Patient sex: M
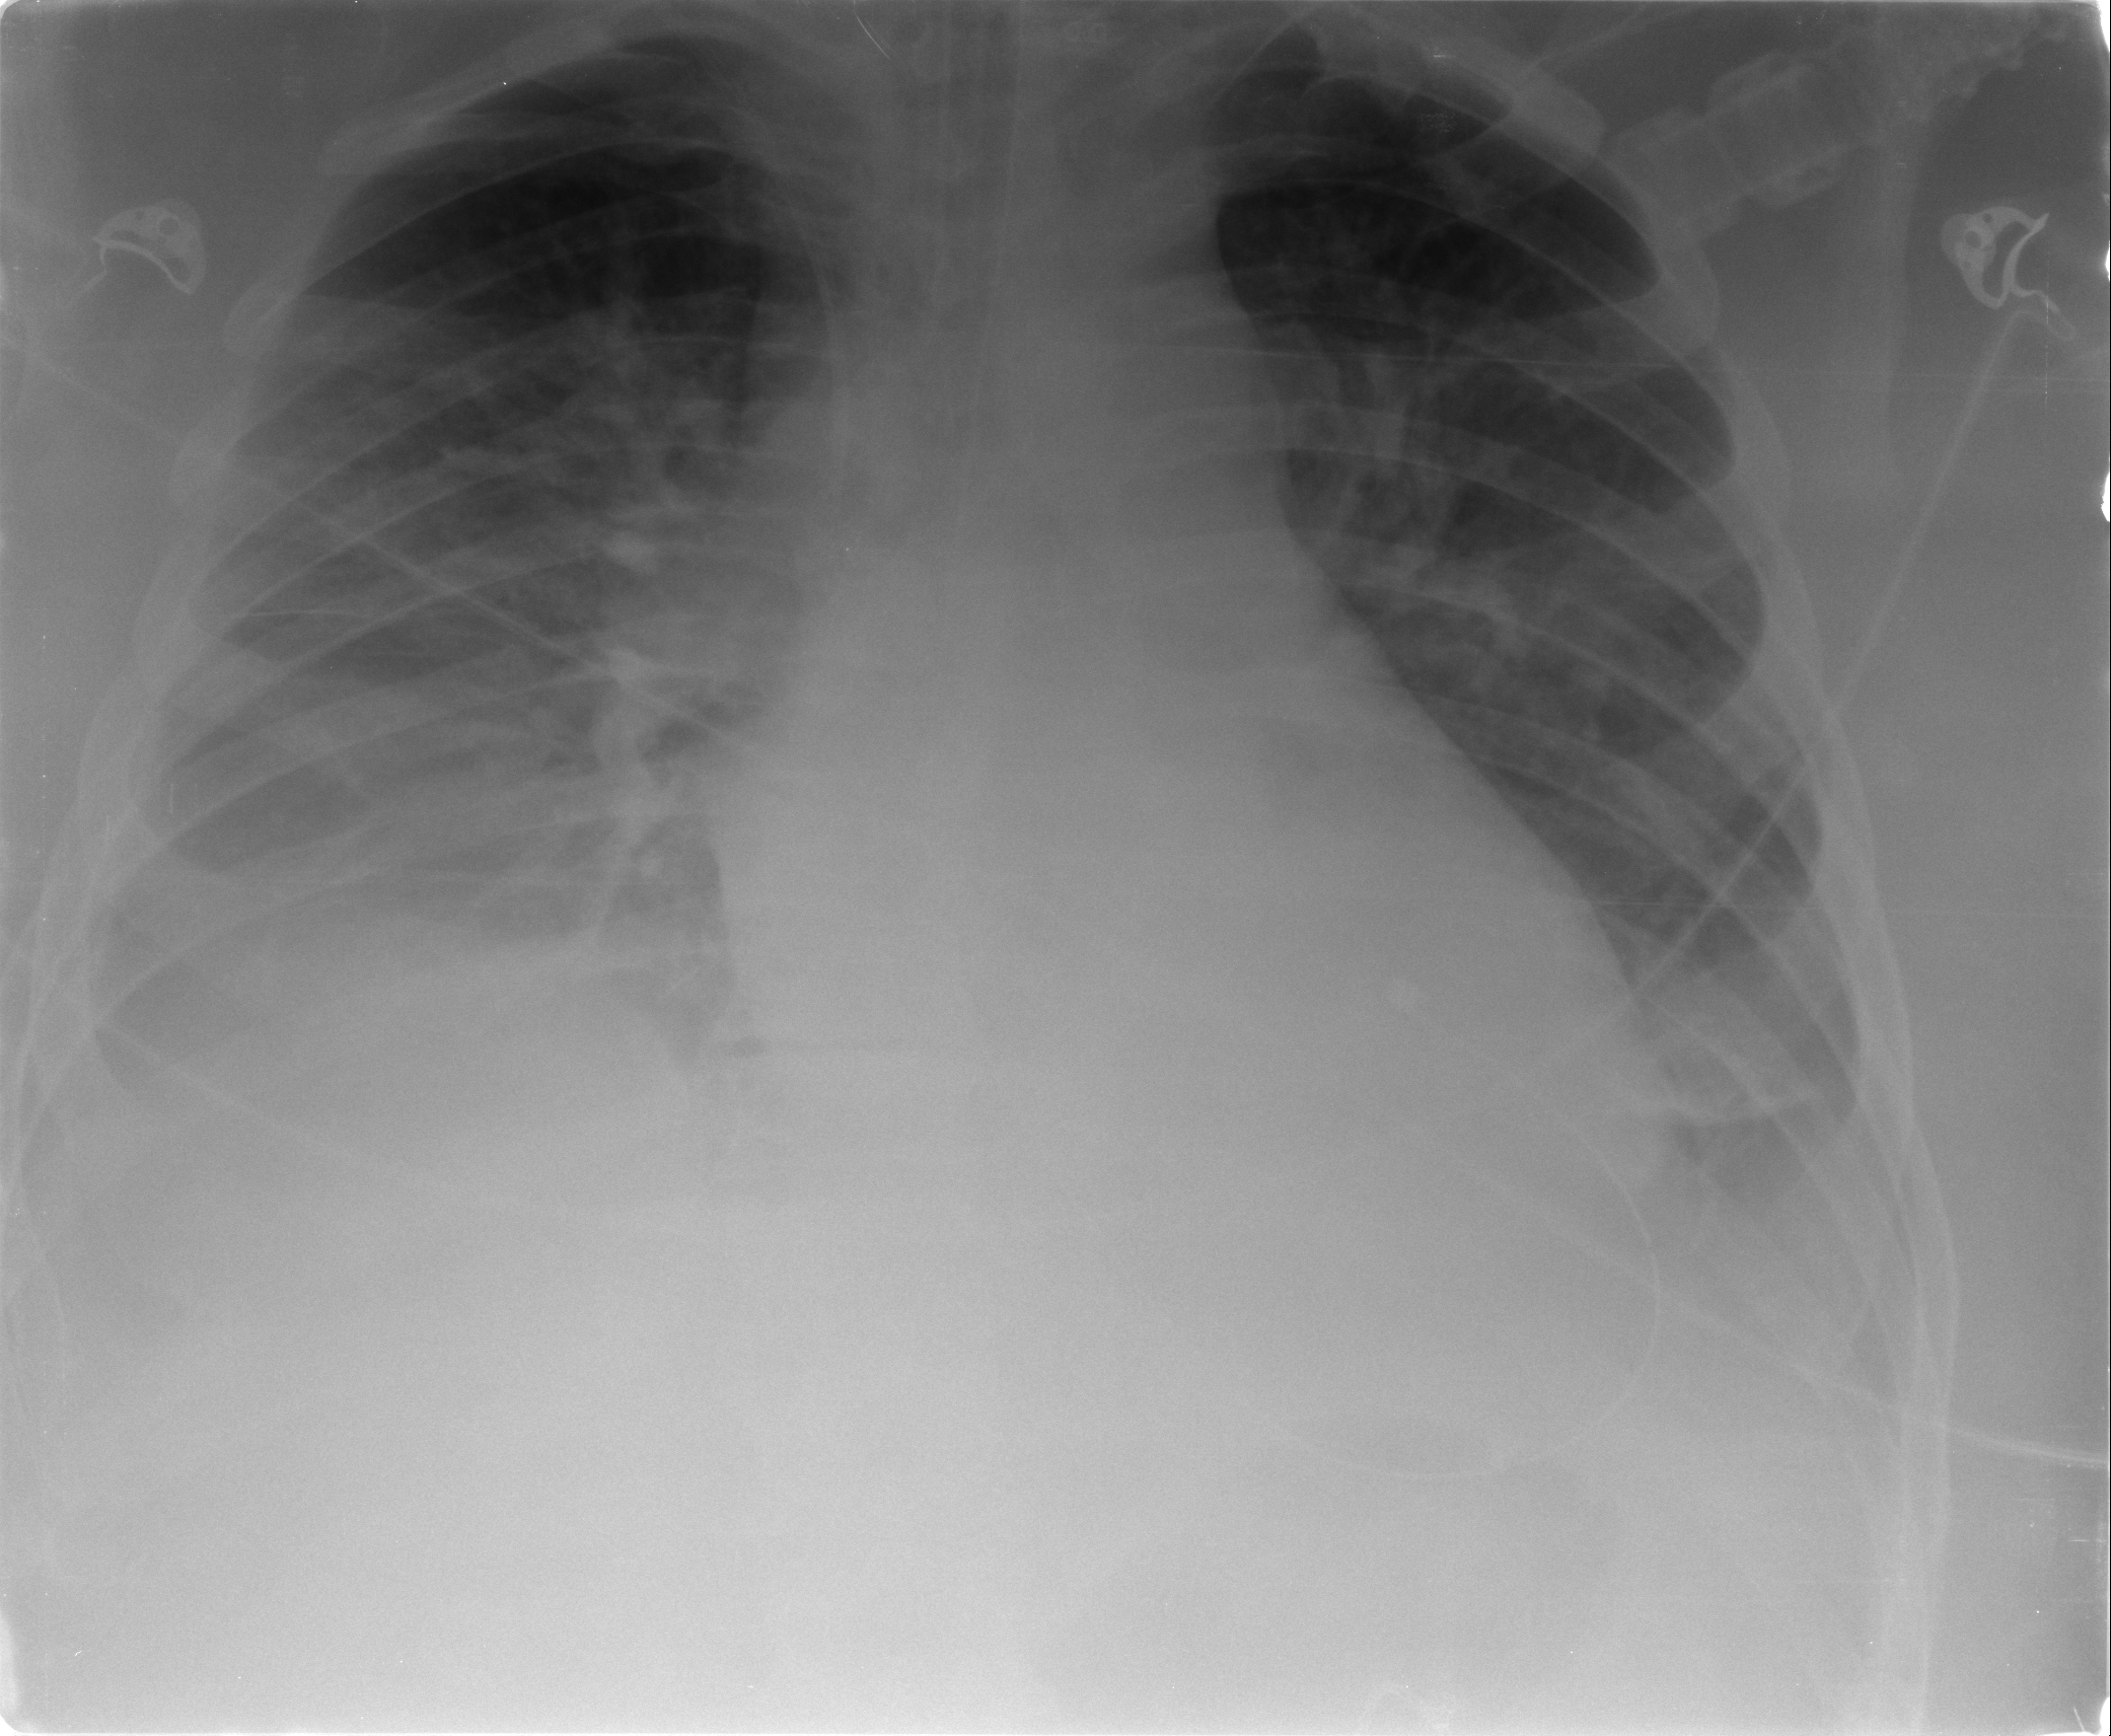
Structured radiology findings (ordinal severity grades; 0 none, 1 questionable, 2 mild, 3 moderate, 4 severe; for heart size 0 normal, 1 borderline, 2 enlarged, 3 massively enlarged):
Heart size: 1
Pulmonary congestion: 2
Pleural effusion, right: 3
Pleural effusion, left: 1
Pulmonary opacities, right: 3
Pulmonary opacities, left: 1
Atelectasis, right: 3
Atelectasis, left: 2